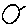
Label: circle